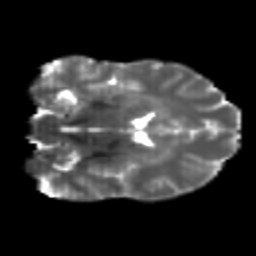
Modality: T2w
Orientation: coronal
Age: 23
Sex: male
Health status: healthy
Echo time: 0.074 s